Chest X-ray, PA view. Patient: 46 years old, sex M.
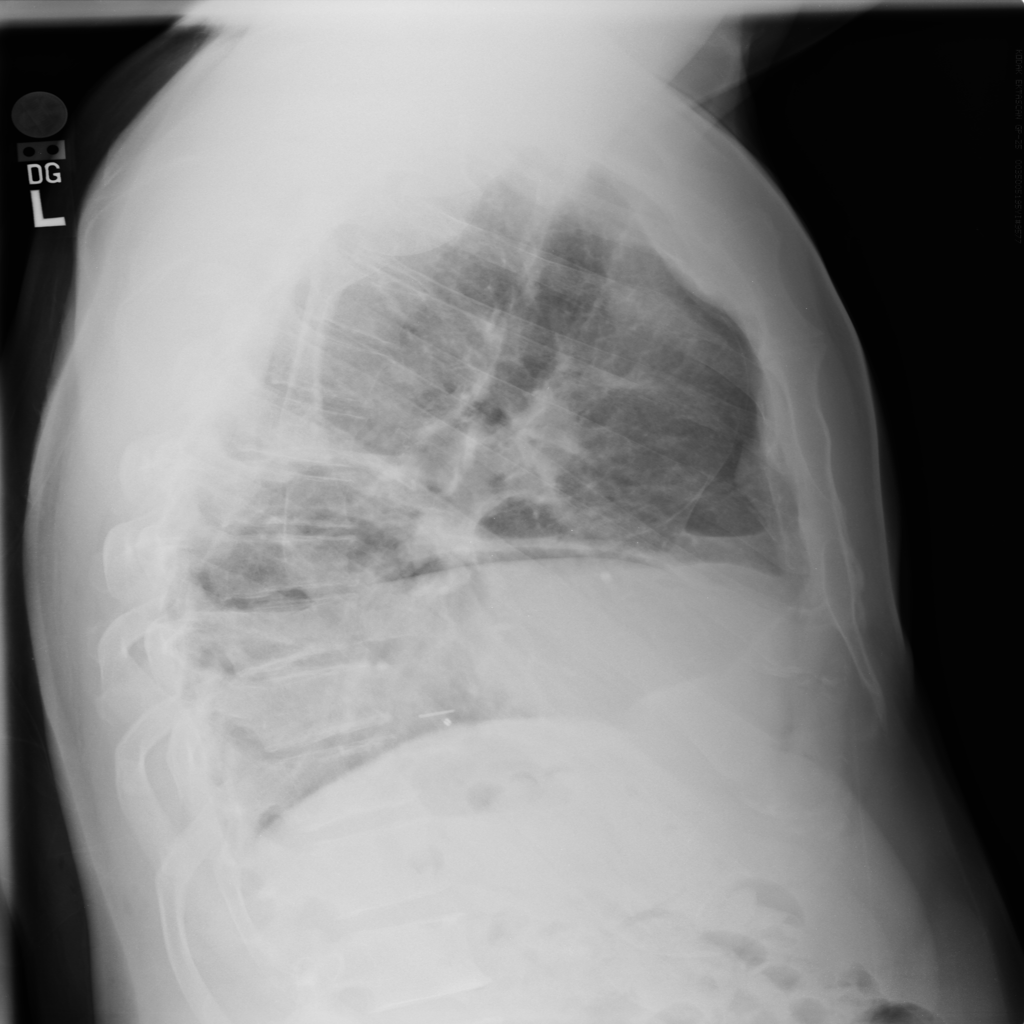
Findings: No Finding